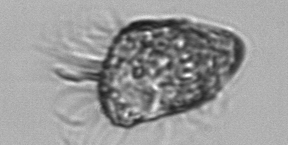
Label: Strombidium_morphotype1